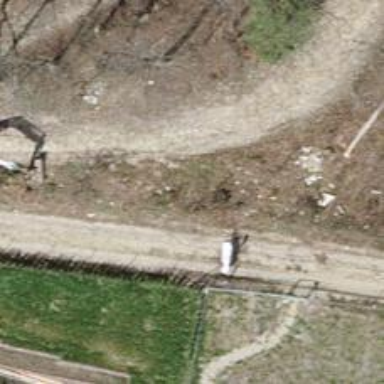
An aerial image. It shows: Bench for seating.